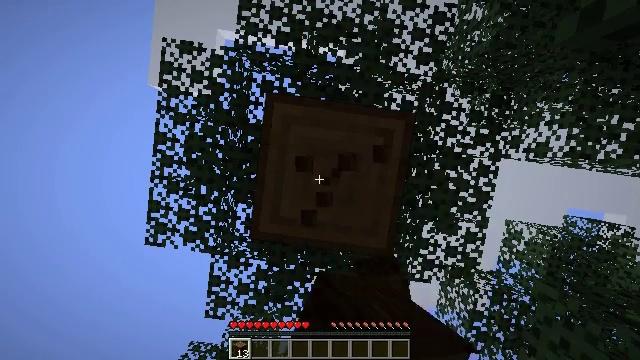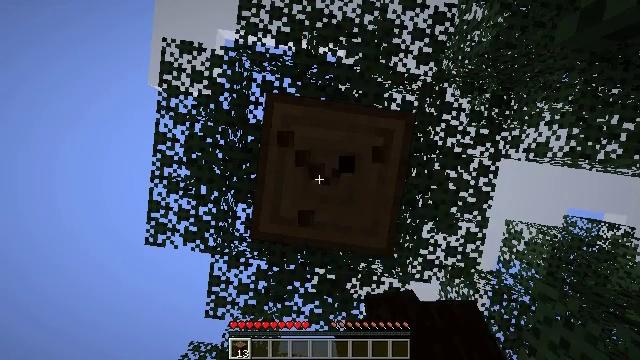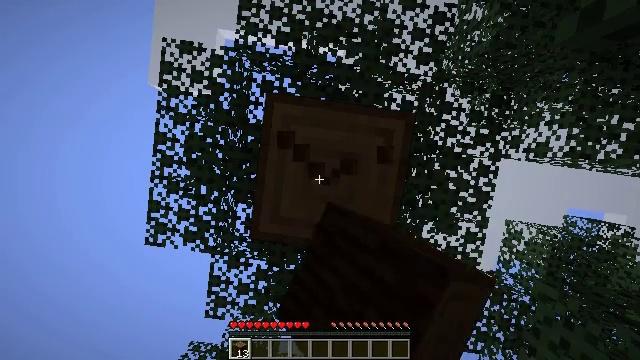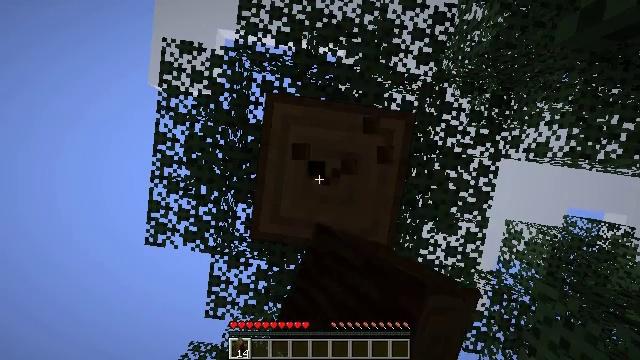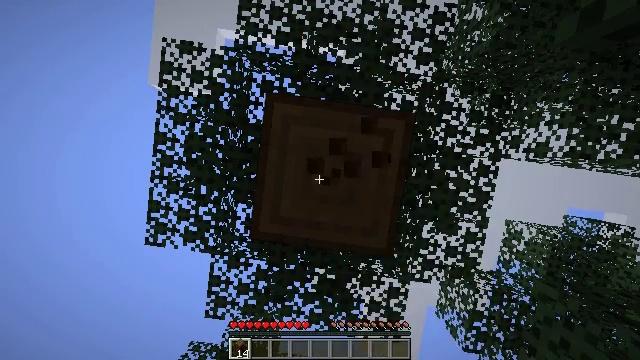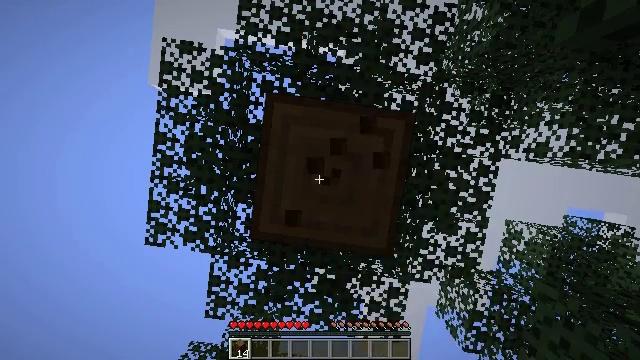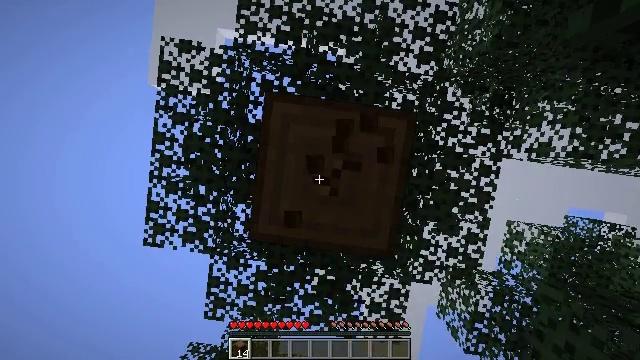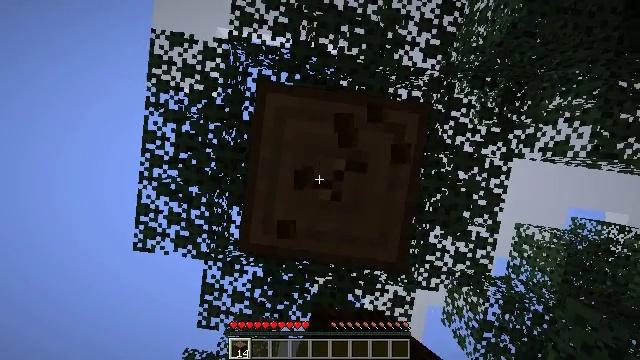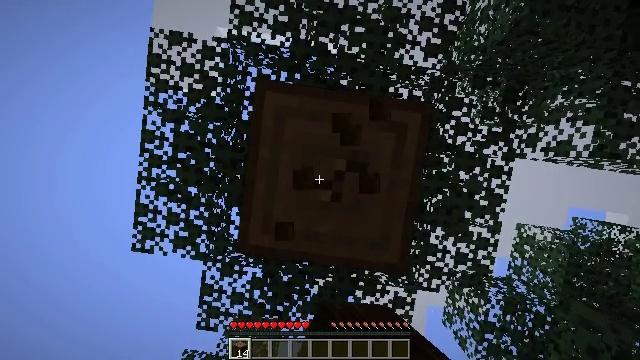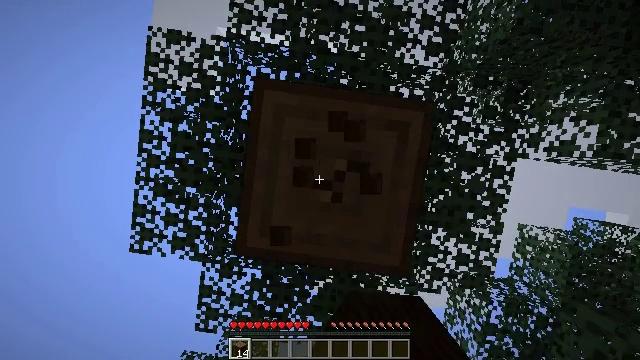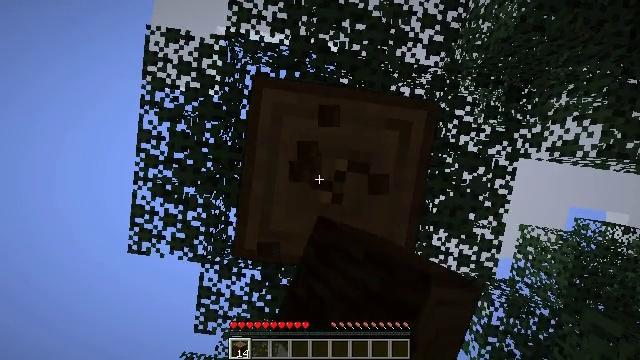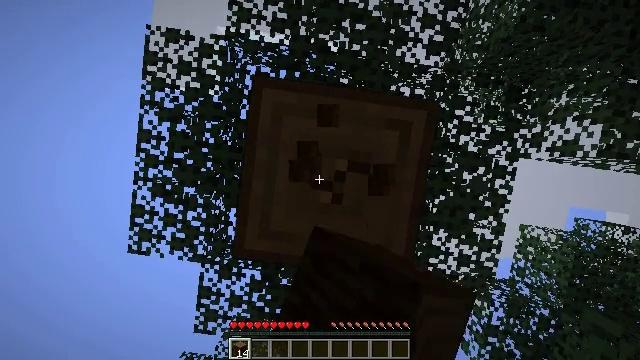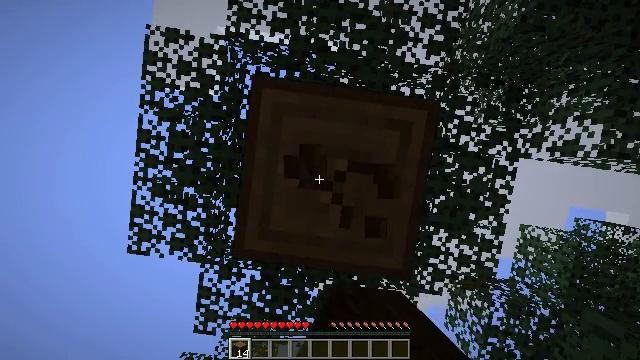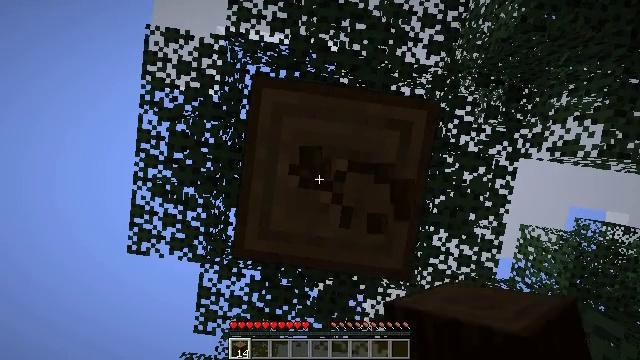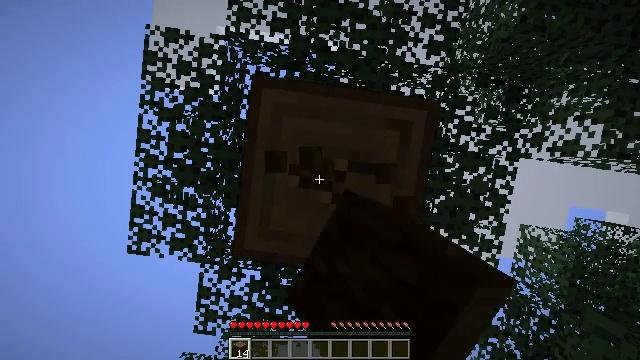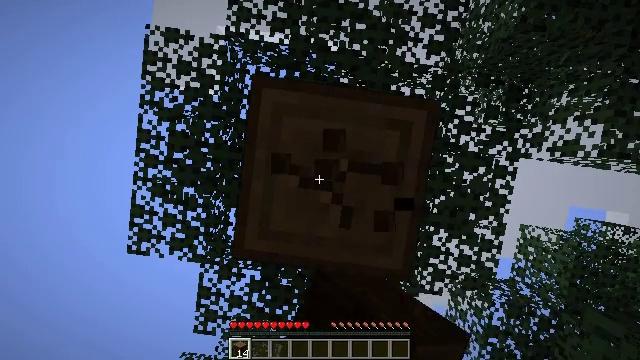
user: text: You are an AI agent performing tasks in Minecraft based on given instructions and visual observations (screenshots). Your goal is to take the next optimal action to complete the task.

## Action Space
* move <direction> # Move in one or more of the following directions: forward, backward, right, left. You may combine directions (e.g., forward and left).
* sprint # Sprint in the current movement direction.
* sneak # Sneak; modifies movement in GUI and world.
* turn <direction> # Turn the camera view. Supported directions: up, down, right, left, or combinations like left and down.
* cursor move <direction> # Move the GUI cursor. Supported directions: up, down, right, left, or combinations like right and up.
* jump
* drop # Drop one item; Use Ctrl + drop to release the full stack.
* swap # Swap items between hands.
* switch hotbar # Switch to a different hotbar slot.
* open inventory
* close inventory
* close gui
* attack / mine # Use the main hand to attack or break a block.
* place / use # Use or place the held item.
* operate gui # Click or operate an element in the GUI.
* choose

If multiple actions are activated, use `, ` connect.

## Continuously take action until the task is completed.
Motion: motion action
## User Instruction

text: Break the spruce log from the tree.
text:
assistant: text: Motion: sneak, attack / mine
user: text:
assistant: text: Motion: sneak, attack / mine
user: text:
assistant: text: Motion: sneak, attack / mine
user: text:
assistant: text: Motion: sneak, attack / mine
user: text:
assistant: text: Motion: attack / mine
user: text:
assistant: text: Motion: attack / mine
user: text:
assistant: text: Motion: attack / mine
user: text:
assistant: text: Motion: attack / mine
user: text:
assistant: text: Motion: attack / mine
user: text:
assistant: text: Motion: attack / mine
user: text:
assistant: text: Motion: attack / mine
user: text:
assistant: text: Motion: attack / mine
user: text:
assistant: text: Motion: attack / mine
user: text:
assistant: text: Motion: attack / mine
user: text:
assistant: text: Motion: attack / mine
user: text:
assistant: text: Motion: attack / mine
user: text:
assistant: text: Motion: attack / mine
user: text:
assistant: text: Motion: attack / mine
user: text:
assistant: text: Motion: attack / mine
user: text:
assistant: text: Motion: attack / mine
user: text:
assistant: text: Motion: attack / mine
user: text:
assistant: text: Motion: attack / mine
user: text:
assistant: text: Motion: attack / mine
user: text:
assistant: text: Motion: attack / mine
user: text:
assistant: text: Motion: attack / mine
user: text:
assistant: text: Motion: attack / mine
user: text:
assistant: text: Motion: attack / mine
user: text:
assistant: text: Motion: attack / mine
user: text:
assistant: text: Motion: attack / mine
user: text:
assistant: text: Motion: attack / mine